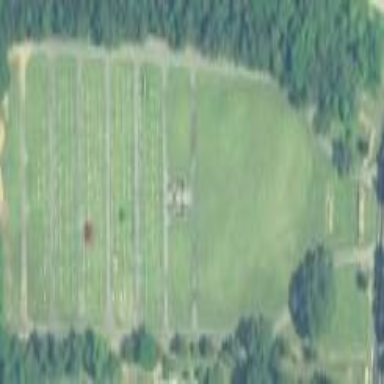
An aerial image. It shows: Cemetery.